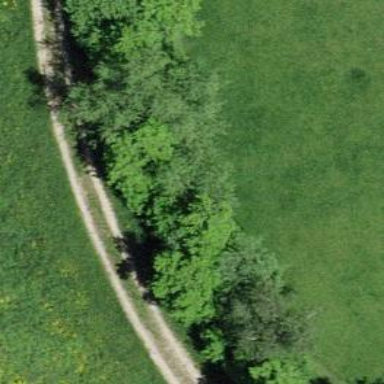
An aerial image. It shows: Hedge acting as barrier.